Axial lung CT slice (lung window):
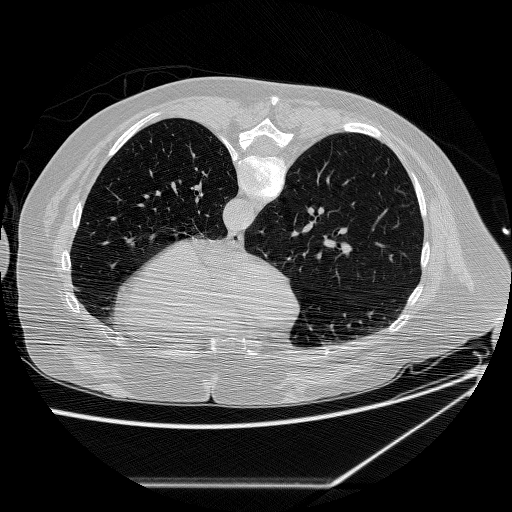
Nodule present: no